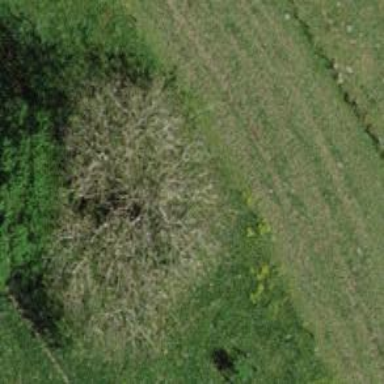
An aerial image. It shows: Beautiful tree in nature.